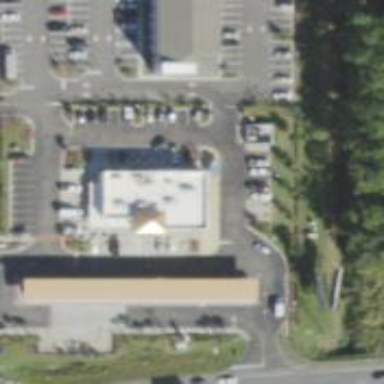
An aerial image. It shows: Convenience shop.